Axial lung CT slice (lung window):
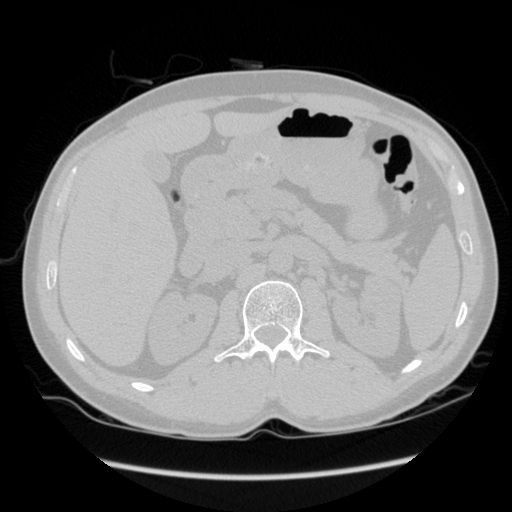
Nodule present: no